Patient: sex F, age 41
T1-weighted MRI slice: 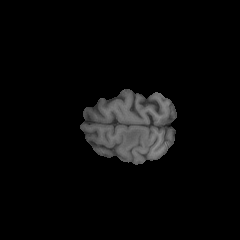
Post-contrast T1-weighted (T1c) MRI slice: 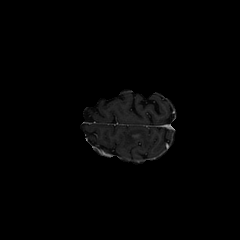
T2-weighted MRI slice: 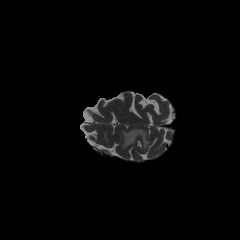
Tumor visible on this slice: yes
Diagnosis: Glioblastoma, IDH-wildtype
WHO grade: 4